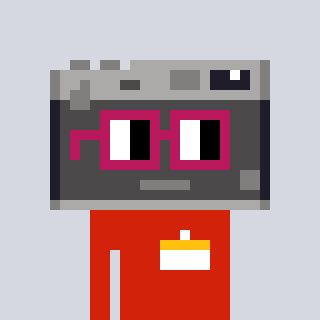
a pixel art character with square dark red glasses, a camera-shaped head and a red-colored body on a cool background